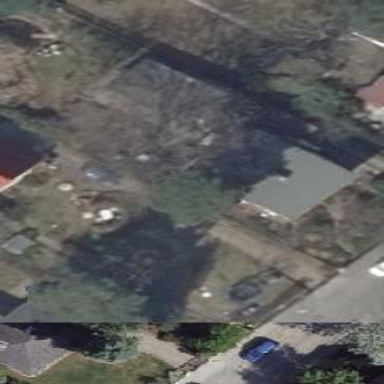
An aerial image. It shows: House with skillion roof shape.